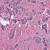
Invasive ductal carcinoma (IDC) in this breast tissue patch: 1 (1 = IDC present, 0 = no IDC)